Question: I was wondering how to create a scroll that looks something similar to this:

I'm really interested on being able to build one like this, and I'm not sure on what elemnt is this one and how to implement it. I've been searching, but I can't find any information... So any tutorial, guide or clue will be really appreciated.
---
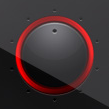
Answer: Take a look at "<URL>". It doesn't look as nice as your example, but that's just a matter of styling. Maybe you could use it as a starting point?